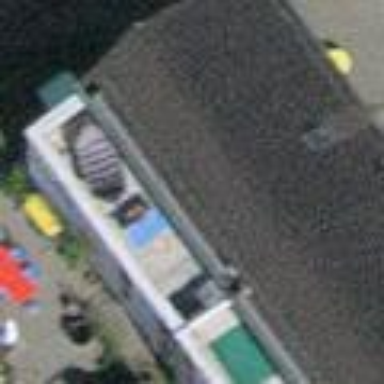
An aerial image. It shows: Terrace building.